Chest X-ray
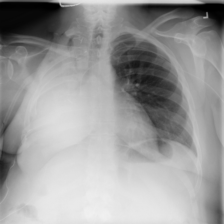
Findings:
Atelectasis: negative
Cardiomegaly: negative
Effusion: negative
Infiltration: negative
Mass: negative
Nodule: negative
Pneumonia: negative
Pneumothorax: negative
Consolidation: negative
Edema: negative
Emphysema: negative
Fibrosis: negative
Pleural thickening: positive
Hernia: negative